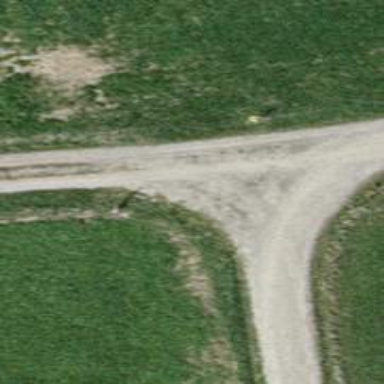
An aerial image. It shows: Compacted grade3 track.